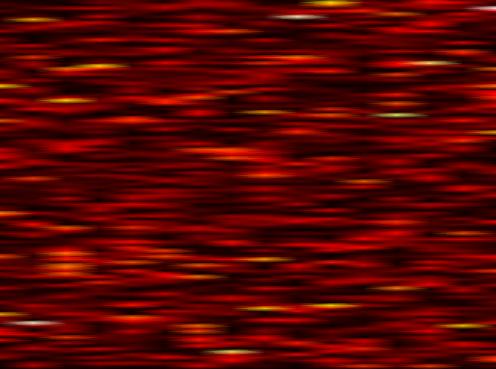
Label: FOFDM